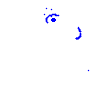
Particle: electron